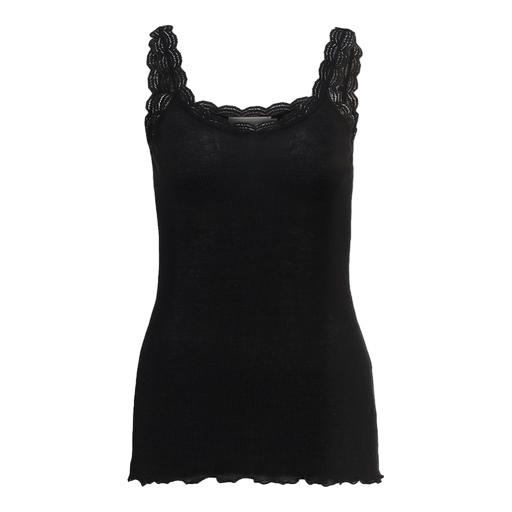
black curve cami rib lace, black lace-trim tank top, black valencia tank top, white background